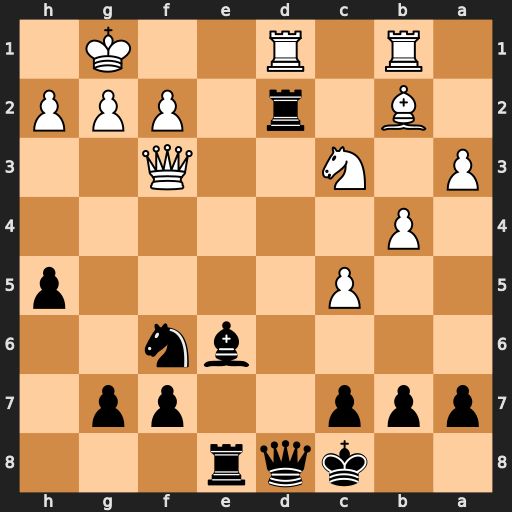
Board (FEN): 2kqr3/ppp2pp1/4bn2/2P4p/1P6/P1N2Q2/1B1r1PPP/1R1R2K1
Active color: b
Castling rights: -
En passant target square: -
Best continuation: Bg4 Rxd2 Qxd2